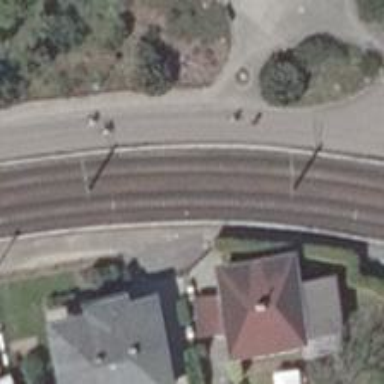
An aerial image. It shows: Tramway with electrified contact lines.